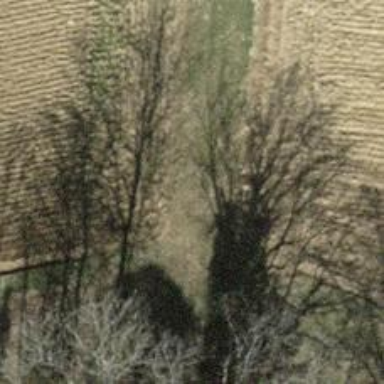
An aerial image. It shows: Grass track with grade5 track type.